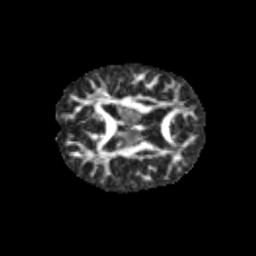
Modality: FA
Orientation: axial
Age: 11
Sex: male
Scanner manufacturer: siemens
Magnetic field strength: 3 T
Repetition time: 3.8 s
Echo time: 0.07 s